Field crop: maize
Growth stage: 1
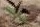
Species: atriplex